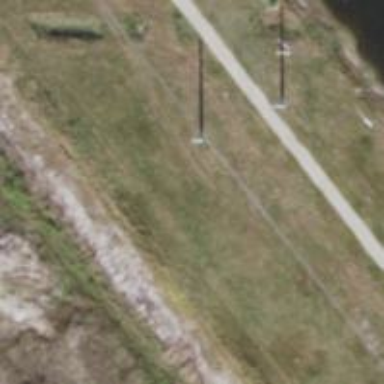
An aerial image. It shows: Power pole.